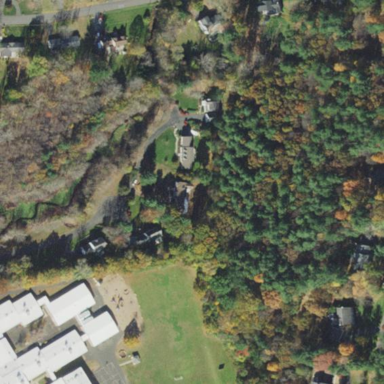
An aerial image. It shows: School.